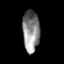
Tissue: prostate
Cell type: Epithelial cells
Senescence score: 0.3314
Nuclear area (px): 692
Mean DAPI intensity: 135.136